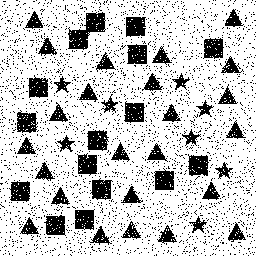
Squares: 16
Triangles: 24
Stars: 8
Total shapes: 48